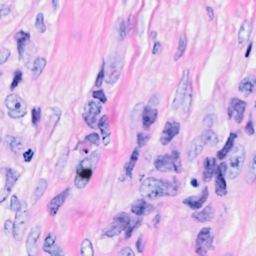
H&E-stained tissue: Breast